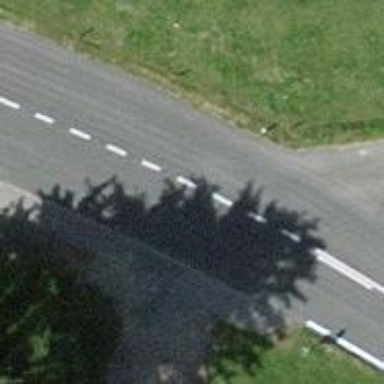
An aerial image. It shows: Secondary road with asphalt surface.